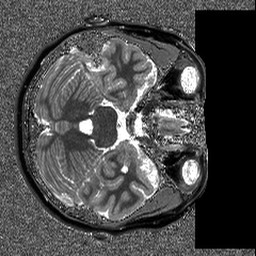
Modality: T1map
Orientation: axial
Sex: female